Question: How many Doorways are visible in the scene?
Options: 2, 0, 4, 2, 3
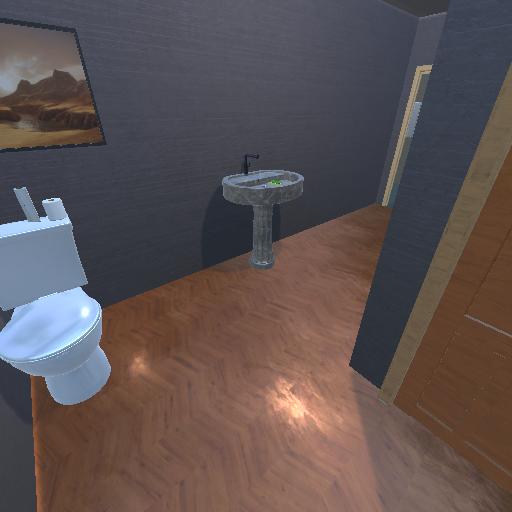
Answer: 2